Question: I am working with car plate data from my country and I need to check if there is a plate misspelled. The current and correct form is with three letters and three numbers (AAA000), but I saw values like one letter or all numbers. So far I am only capable to know if it is all numbers or letters. Sorry I have no code to share, I'm still too noob.

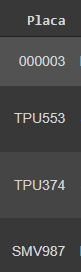
Answer: Supose plate is a list, you can do it with regex:
'''
>>> import re
>>> plates = ['000003', 'TPU553', 'TPU374', 'SVM978']
>>> list(filter(lambda x : re.match(r'\D{3}\d{3}',x),plates))
['TPU553', 'TPU374', 'SVM978']
'''